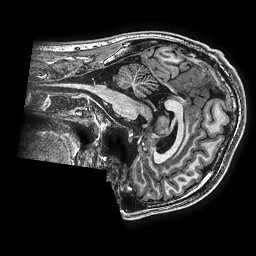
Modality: T1w
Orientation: sagittal
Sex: male
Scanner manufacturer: ge
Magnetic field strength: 3 T
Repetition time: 0.00766 s
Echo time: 0.003476 s